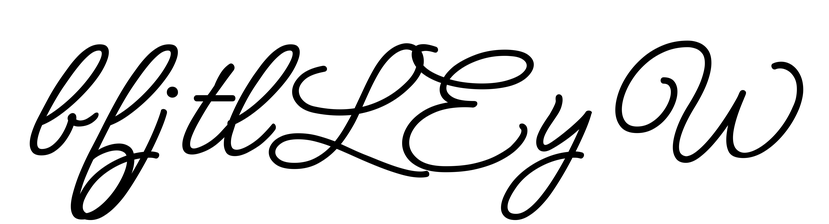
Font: MeowScript-Regular